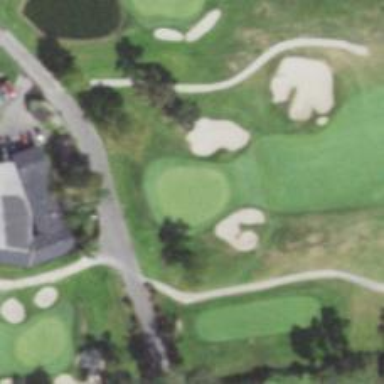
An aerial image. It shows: Golf hole.